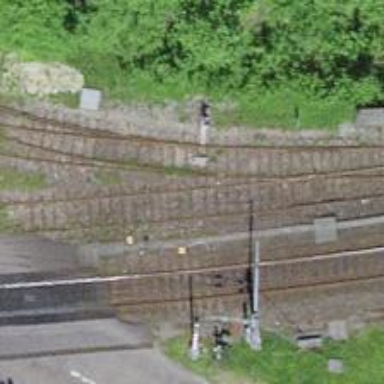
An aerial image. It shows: Railway switch.